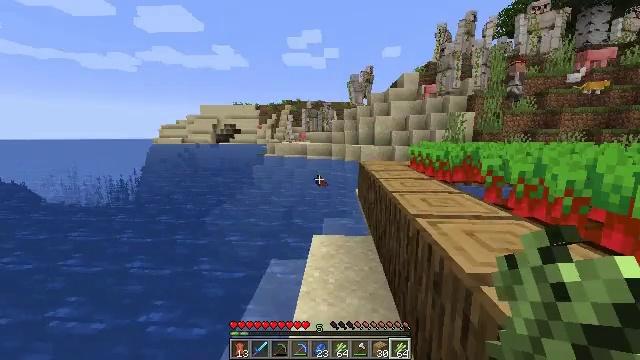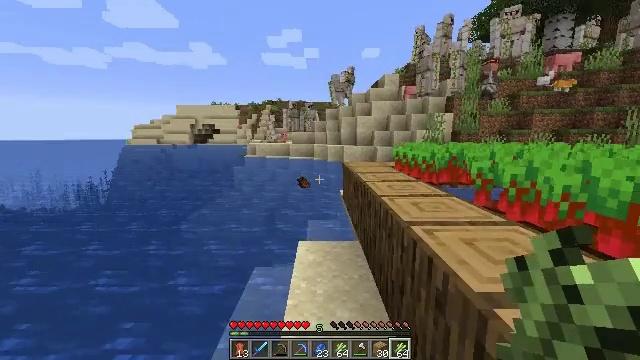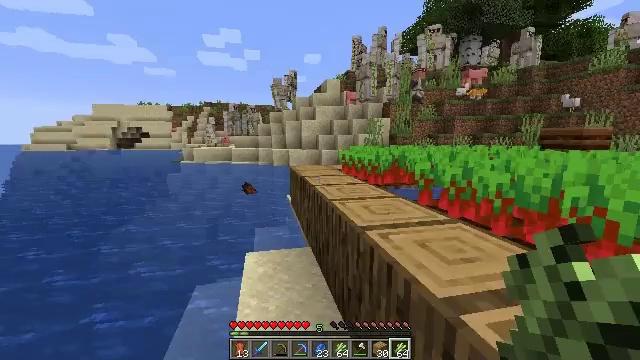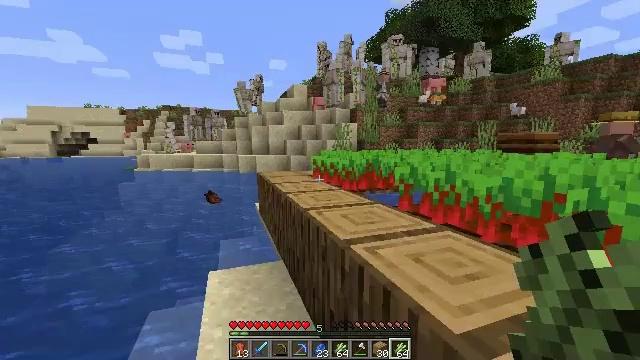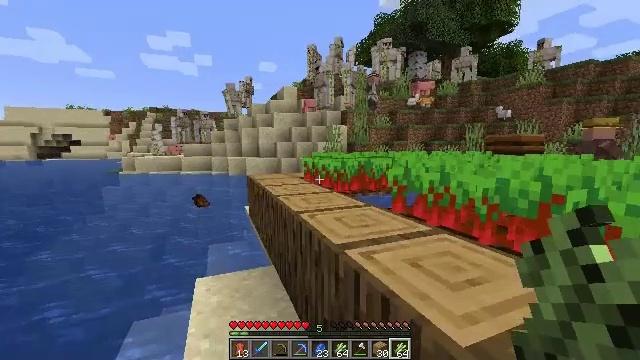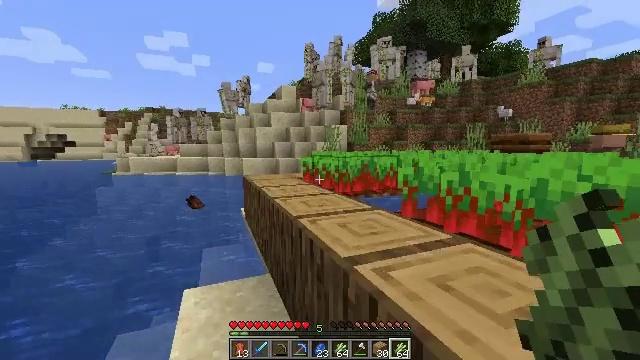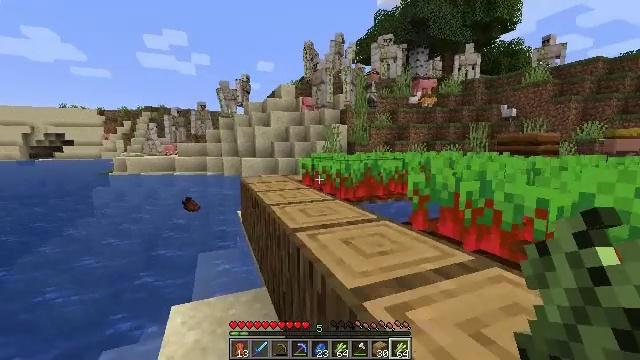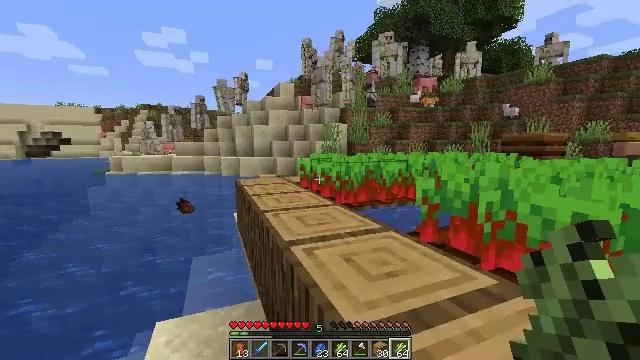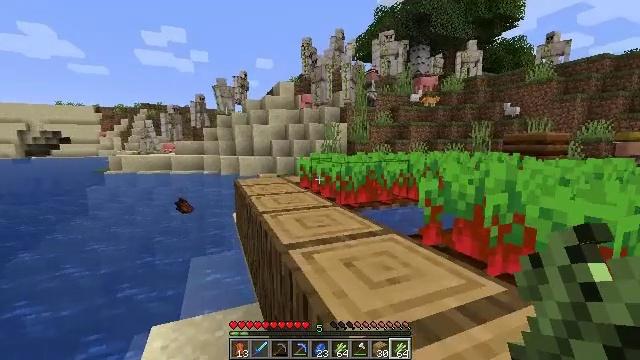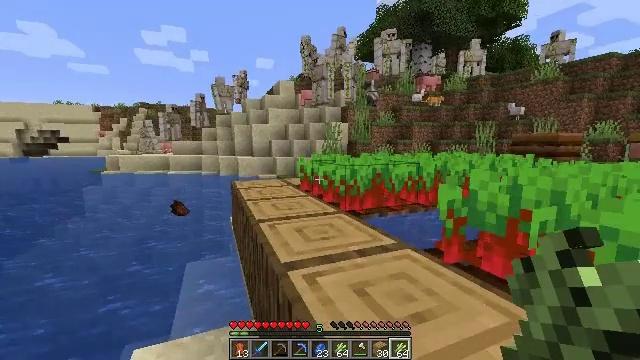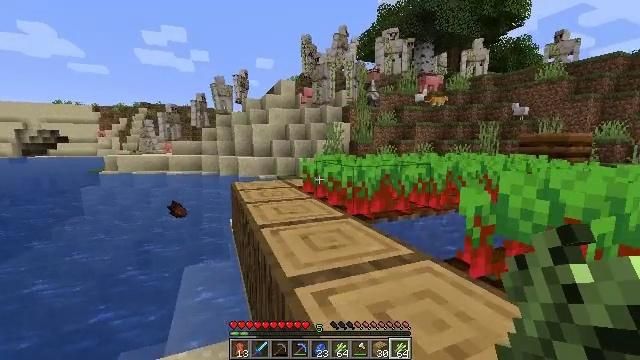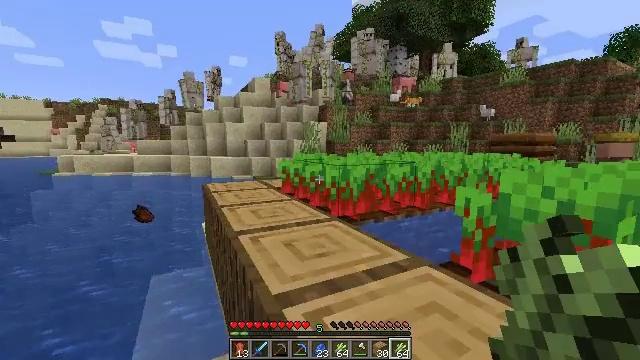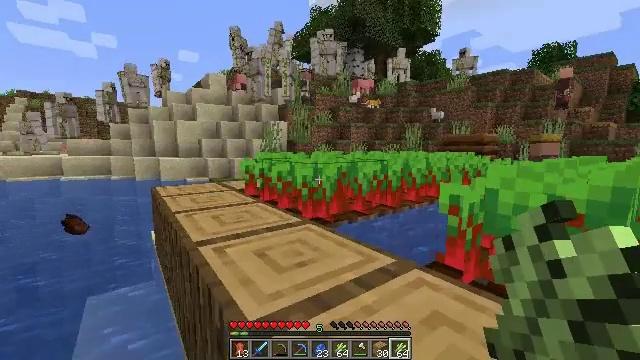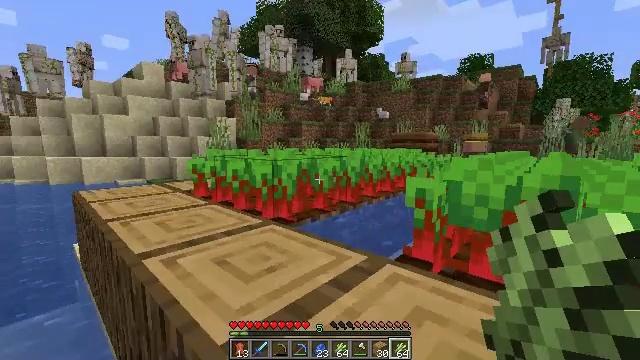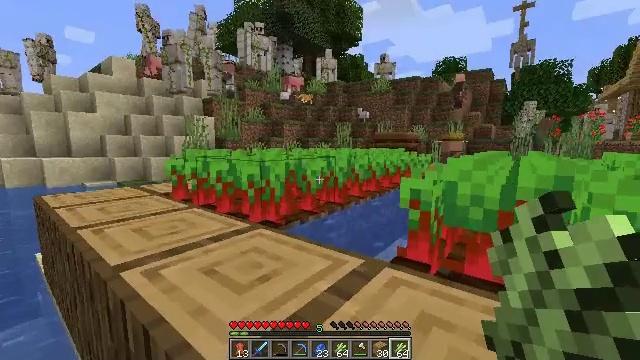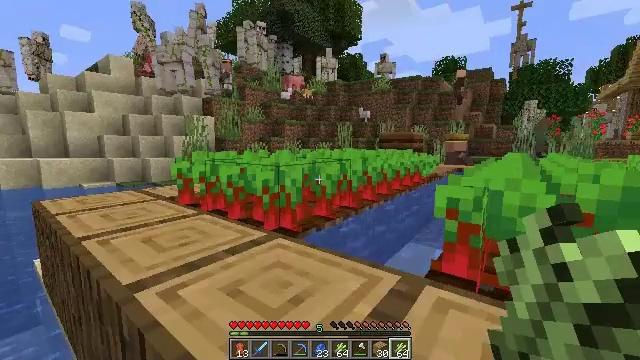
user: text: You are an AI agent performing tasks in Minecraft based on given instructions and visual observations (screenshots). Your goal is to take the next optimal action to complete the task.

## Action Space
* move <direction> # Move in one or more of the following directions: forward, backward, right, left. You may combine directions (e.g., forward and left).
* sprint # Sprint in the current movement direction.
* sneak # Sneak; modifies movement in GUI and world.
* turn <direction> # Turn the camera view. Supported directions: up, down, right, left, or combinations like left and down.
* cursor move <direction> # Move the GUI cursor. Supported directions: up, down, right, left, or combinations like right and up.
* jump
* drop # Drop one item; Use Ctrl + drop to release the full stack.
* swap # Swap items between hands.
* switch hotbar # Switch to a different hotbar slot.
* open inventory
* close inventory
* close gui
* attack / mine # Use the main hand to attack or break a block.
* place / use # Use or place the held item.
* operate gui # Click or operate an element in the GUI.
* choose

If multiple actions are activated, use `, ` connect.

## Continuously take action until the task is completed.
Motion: motion action
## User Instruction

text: Collect beetroots from the field.
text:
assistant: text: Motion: move forward, turn right
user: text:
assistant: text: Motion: move forward, turn right
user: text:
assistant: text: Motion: move forward, turn right and up
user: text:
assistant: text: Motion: move forward, turn right
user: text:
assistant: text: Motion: move forward
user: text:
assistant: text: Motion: move forward
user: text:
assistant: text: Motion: move forward
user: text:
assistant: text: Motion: move forward
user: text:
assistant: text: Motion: move forward
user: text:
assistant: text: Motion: move forward
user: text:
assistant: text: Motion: move forward, turn right
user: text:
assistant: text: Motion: move forward, turn right
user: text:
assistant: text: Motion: move forward, turn right
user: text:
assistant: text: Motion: move forward, turn right
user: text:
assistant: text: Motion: move forward
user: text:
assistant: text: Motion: move forward
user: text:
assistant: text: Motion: no_op
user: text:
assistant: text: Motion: turn left
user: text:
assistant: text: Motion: turn left and down
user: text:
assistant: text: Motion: turn left
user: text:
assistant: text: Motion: no_op
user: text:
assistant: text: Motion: no_op
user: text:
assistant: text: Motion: no_op
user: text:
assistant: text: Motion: no_op
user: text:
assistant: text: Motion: no_op
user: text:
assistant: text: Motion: no_op
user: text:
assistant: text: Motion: turn right
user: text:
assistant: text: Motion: no_op
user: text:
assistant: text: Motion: no_op
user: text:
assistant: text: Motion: no_op